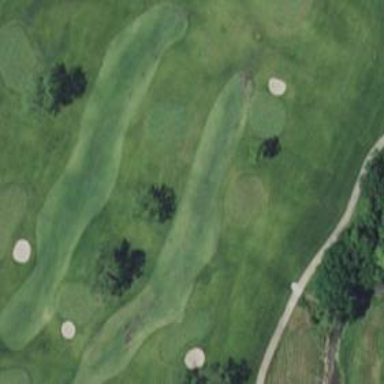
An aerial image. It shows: Golf fairway surrounded by grass.